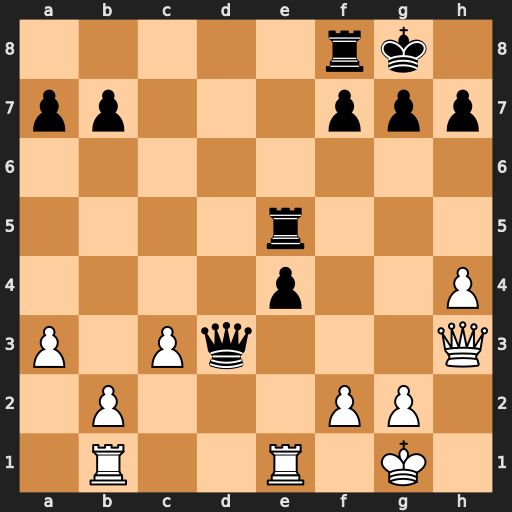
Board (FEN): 5rk1/pp3ppp/8/4r3/4p2P/P1Pq3Q/1P3PP1/1R2R1K1
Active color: w
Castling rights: -
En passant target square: -
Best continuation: Qxd3 exd3 Rxe5